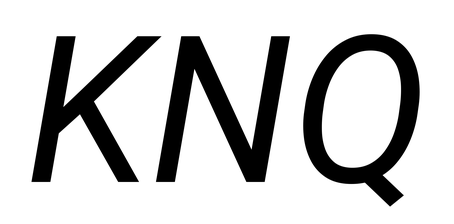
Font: Roboto-Italic_Italic